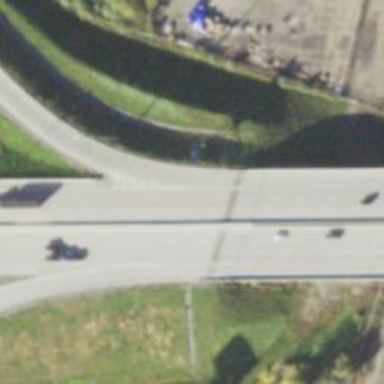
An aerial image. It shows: Viaduct bridge on motorway.